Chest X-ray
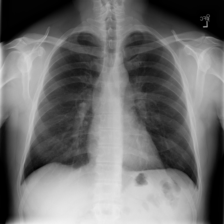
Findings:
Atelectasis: negative
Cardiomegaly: negative
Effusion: negative
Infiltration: negative
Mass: negative
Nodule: negative
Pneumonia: negative
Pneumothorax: negative
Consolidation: negative
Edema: negative
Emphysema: negative
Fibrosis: negative
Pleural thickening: negative
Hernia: negative